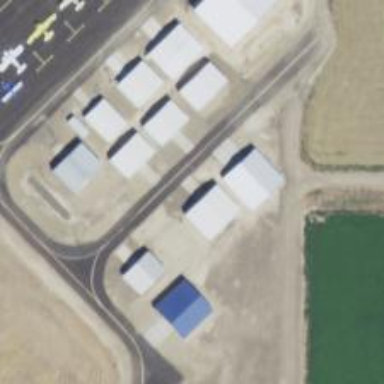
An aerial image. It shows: Image of taxiway at airport.